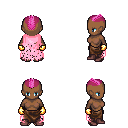
a pixel art fantasy rpg character, female body template, human, dark skin, pink tattered cape, robe skirt, pink short mohawk hairstyle, gold gloves, maroon shoes, four views (front, back, left, right), 2x2 character sprite sheet, small pixel art, hard edges, no anti-aliasing